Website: macys
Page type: customer-info-address
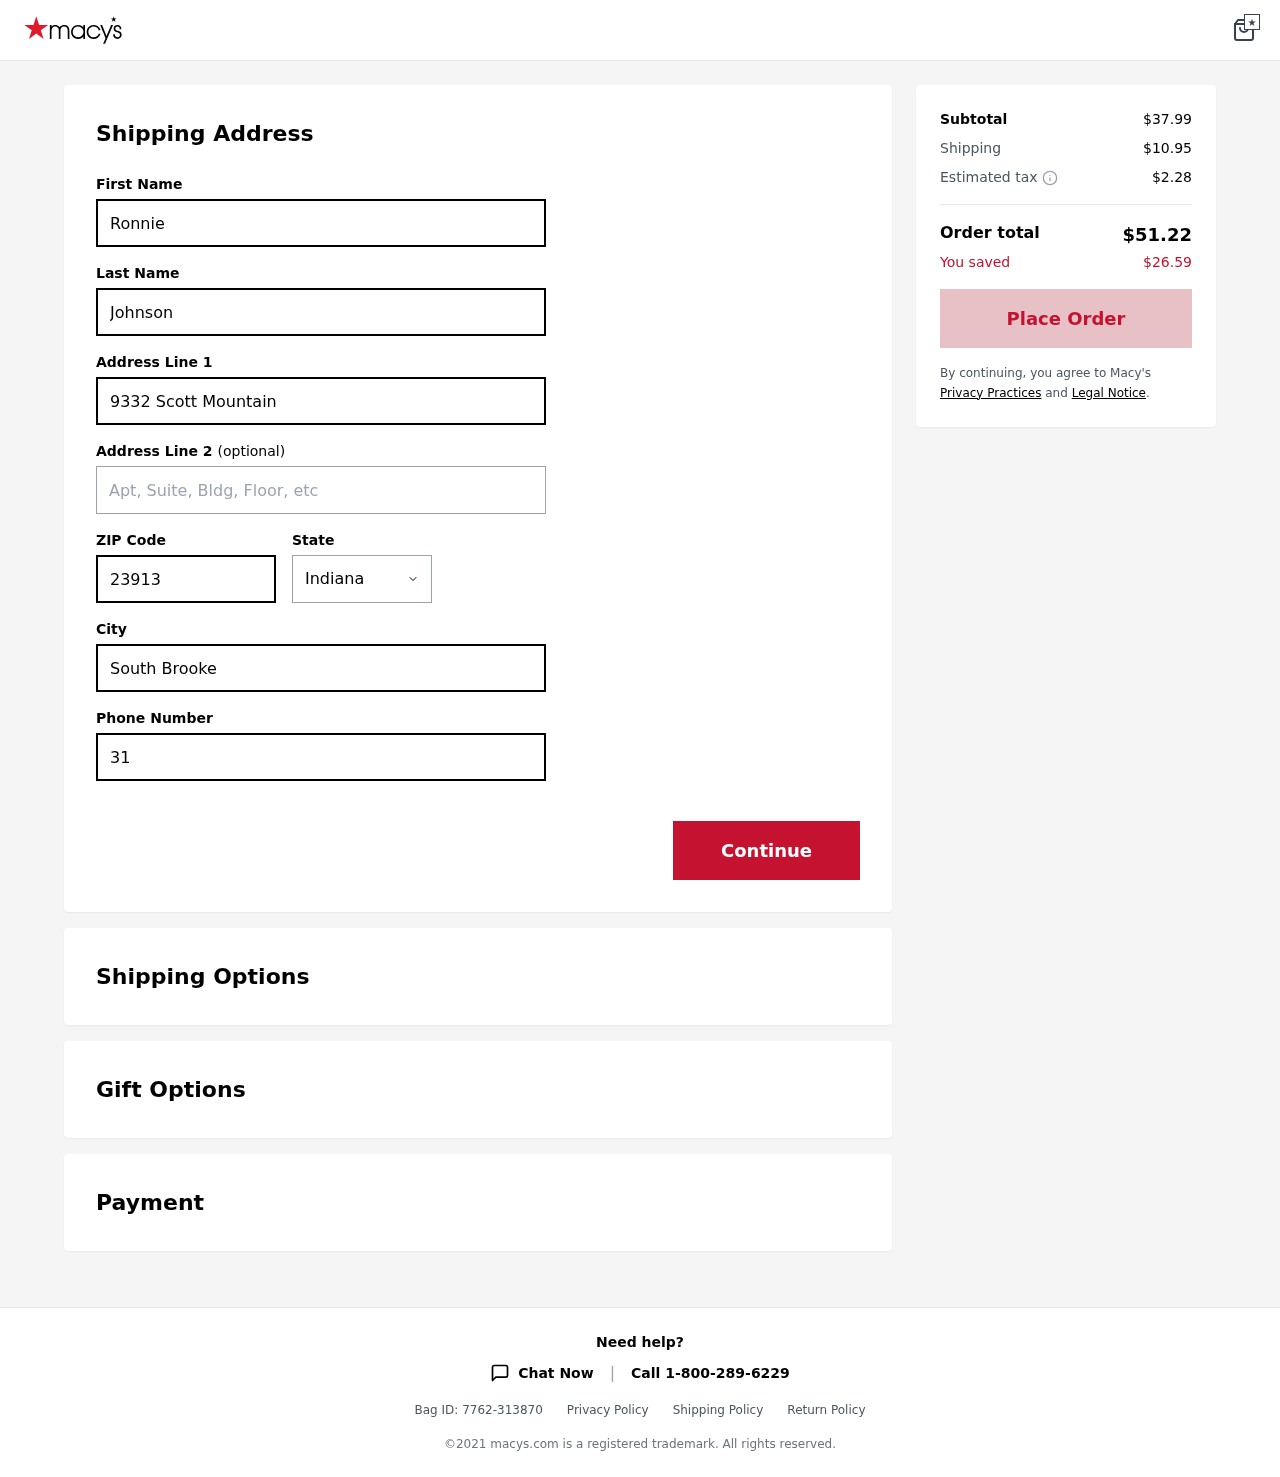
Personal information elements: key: PII_CITY
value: South Brooke
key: PII_FIRSTNAME
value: Ronnie
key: PII_LASTNAME
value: Johnson
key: PII_PHONE
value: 3155764602
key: PII_POSTCODE
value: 23913
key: PII_STATE
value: Indiana
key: PII_STREET
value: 9332 Scott Mountain
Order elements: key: ORDER_SUBTOTAL
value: $37.99
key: ORDER_SHIPPING_COST
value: $10.95
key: ORDER_TAX
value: $2.28
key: ORDER_TOTAL
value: $51.22
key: ORDER_SAVINGS
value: $26.59